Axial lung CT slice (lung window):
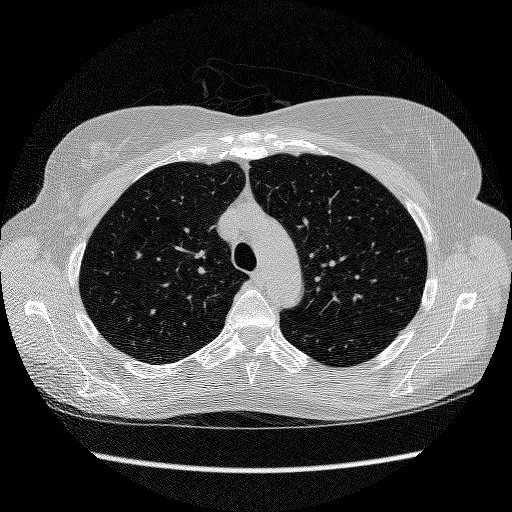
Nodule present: no